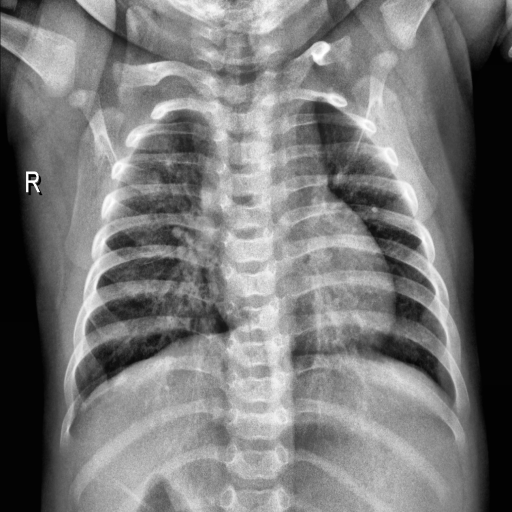
Finding: NORMAL